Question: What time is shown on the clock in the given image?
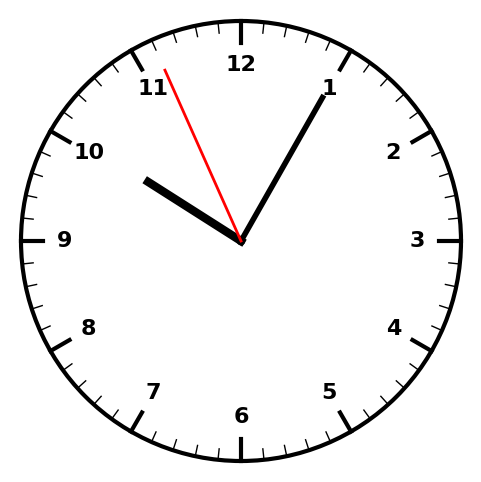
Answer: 10:04:56